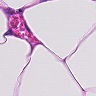
Metastatic tissue present: no